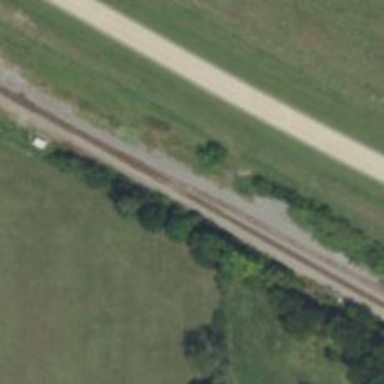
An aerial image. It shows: Railway siding for service.